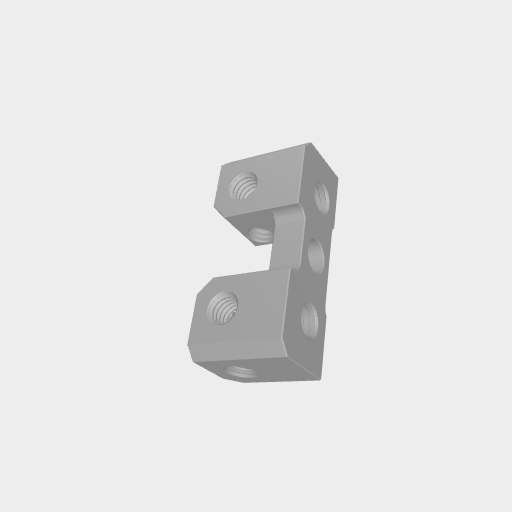
Part: DualBlockMount2-1